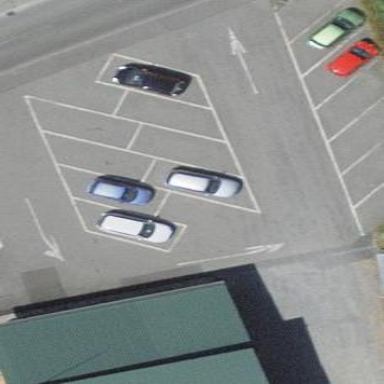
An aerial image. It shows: Parking area with surface.